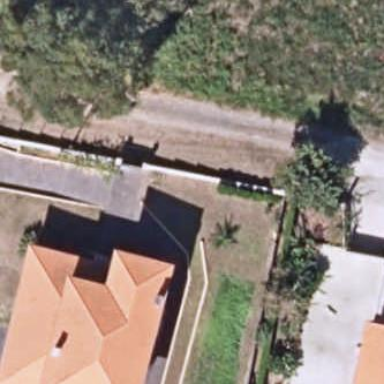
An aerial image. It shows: Simple house.